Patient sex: M
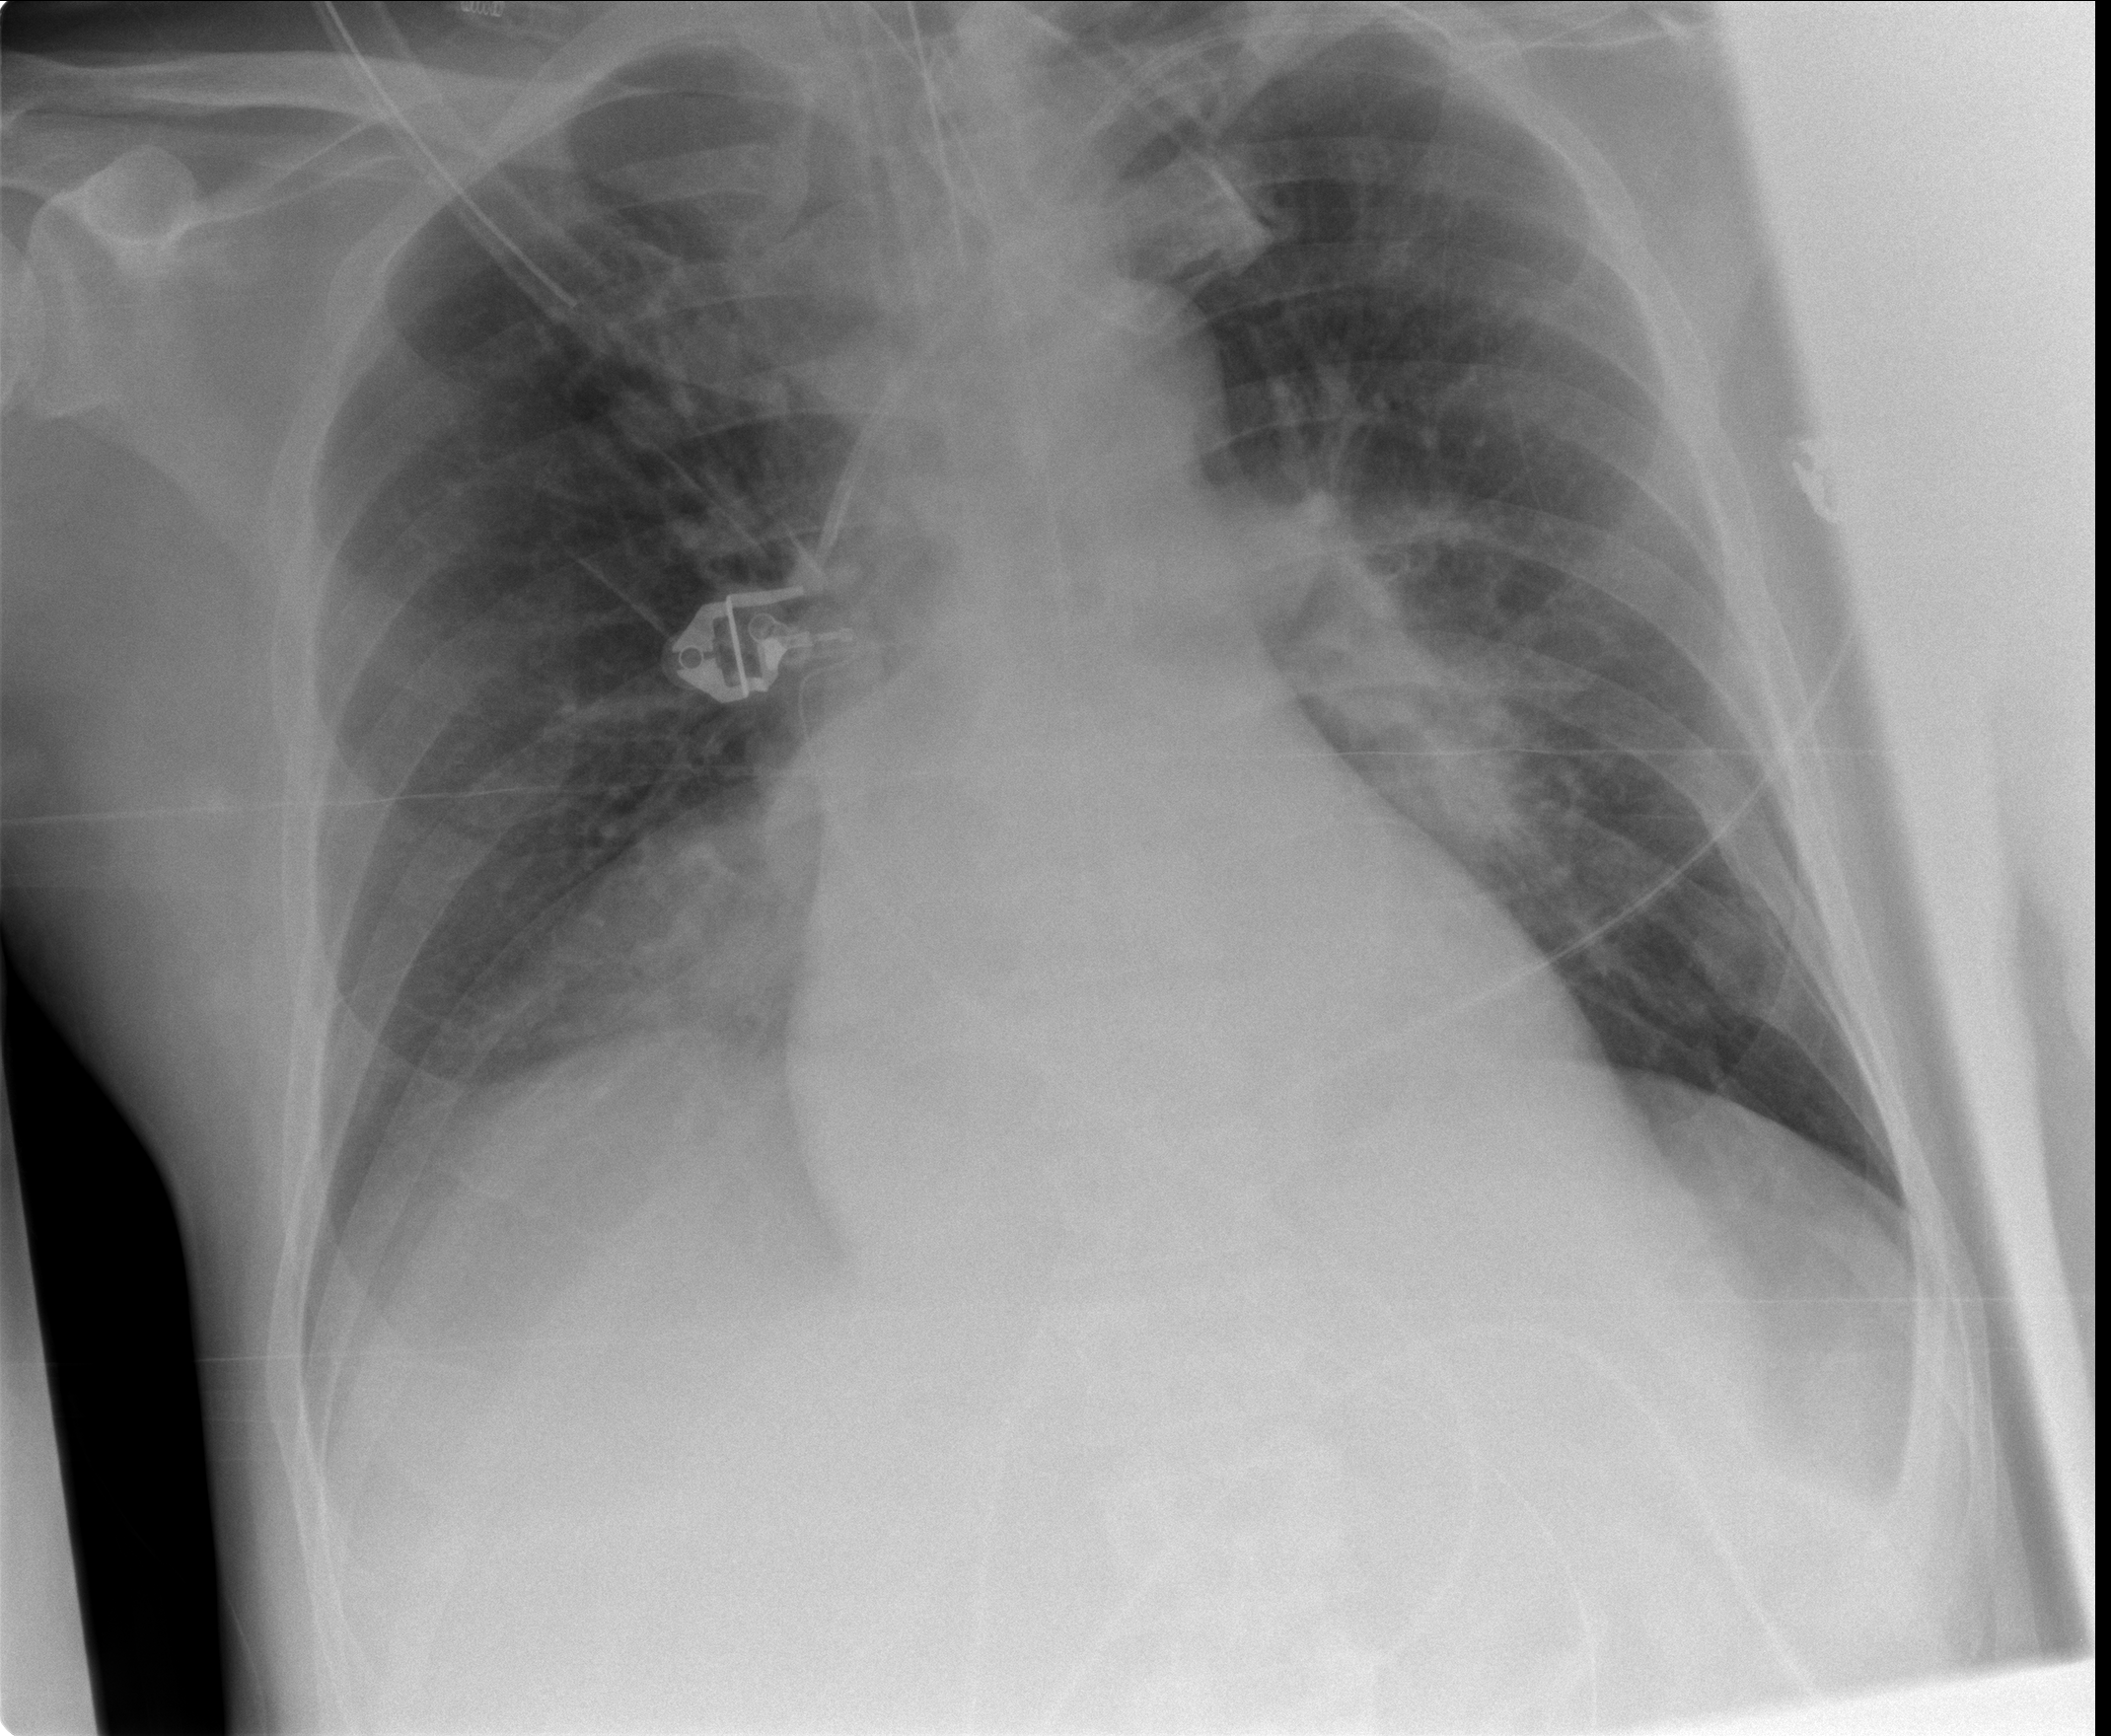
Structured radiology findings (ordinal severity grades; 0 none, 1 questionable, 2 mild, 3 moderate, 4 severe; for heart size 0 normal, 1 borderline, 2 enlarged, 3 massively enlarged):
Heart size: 2
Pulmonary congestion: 2
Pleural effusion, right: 0
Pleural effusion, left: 0
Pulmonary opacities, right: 0
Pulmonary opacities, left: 2
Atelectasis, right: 0
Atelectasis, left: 2